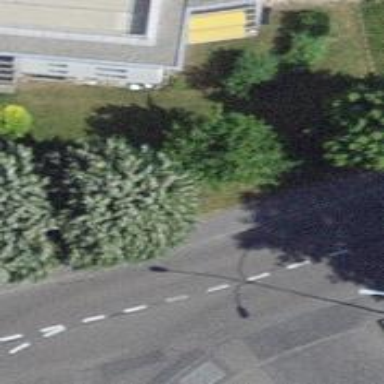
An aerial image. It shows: Kerb barrier.